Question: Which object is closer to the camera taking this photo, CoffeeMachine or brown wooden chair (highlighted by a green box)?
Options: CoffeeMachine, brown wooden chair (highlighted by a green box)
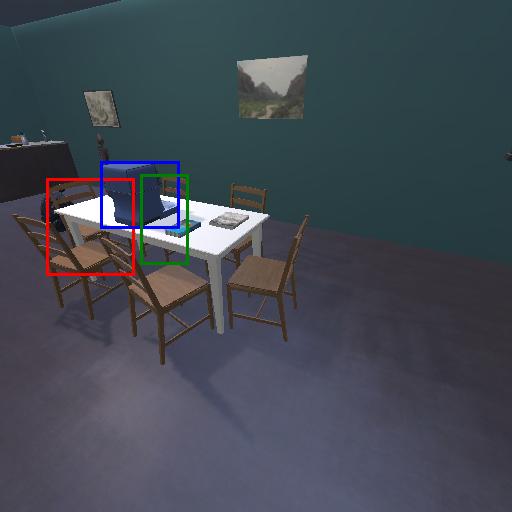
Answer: CoffeeMachine